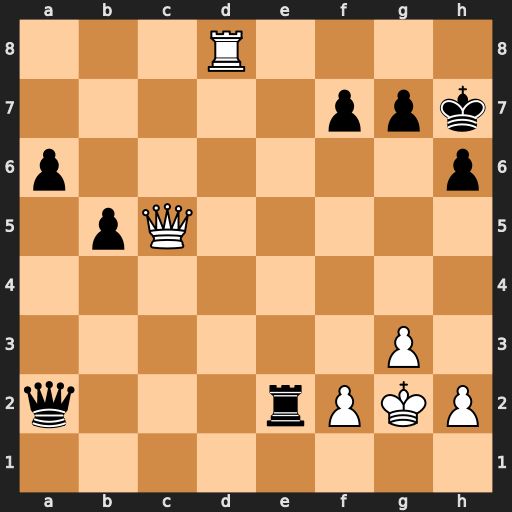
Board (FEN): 3R4/5ppk/p6p/1pQ5/8/6P1/q3rPKP/8
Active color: w
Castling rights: -
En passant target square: -
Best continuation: Qf5+ g6 Qf6 Rxf2+ Qxf2